Question: I am using the <URL> gem. And I have the following two models:
'''
class Category < ActiveRecord::Base
attr_accessible :description, :name
has_and_belongs_to_many :experiences
end
class Experience < ActiveRecord::Base
attr_accessible :description, :city_id, :price, :title, :user_id
attr_accessible :categories
validates :title, :description, :user_id, :presence => true
belongs_to :user
belongs_to :city
has_and_belongs_to_many :categories
end
'''
In the Rails admin, I am not able to add a category to an existing Experience. In the edit site of a particular Experience, I see this:

As you can see I can't select any categories, even though I have several categories created.
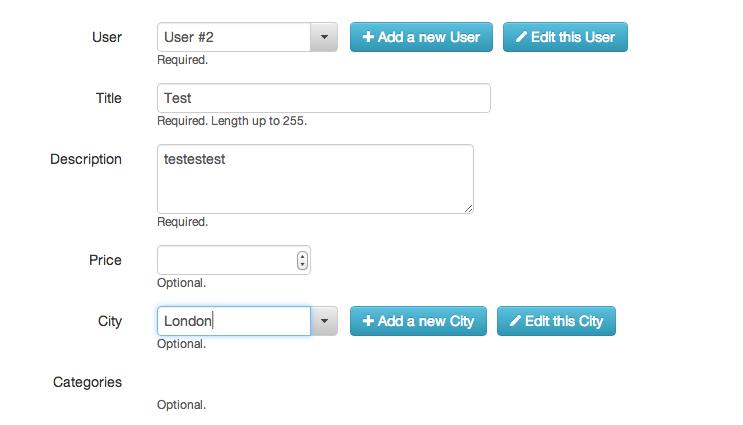
Answer: It was solved by adding the following into the Experience model:
'''
attr_accessible :category_ids
'''
instead of
'''
attr_accessible :categories
'''